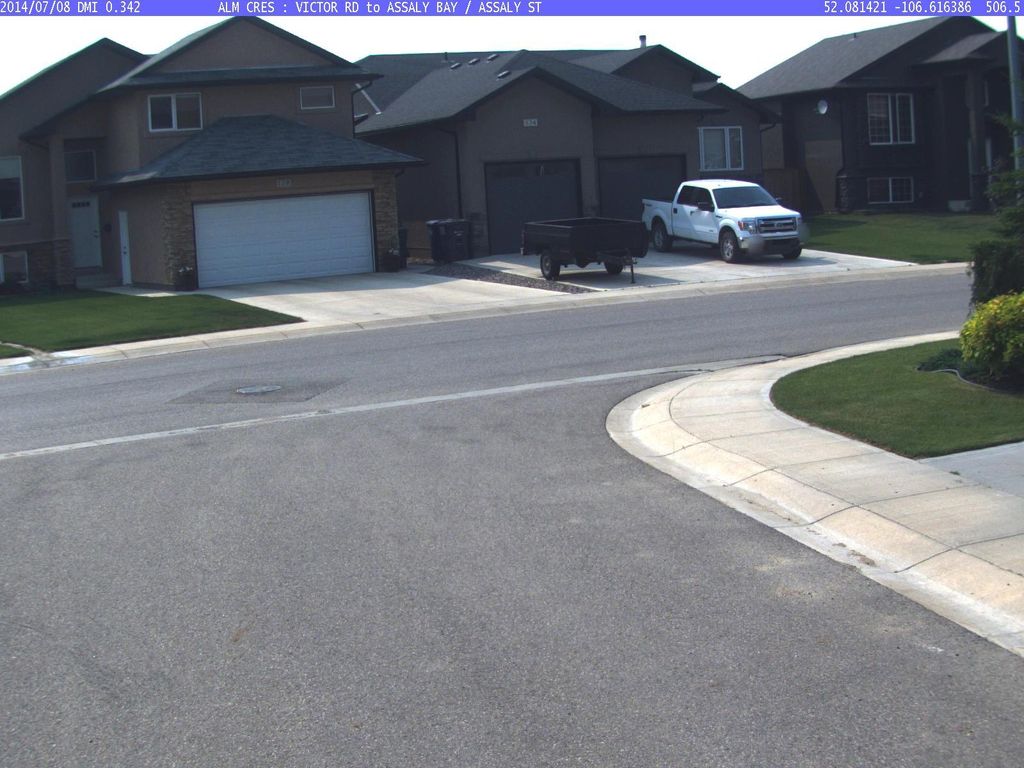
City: saskatoon